Question: I have a collection of collection that's setup like the following.
'''
ObservableCollection<ObservableCollection> _Documents_CompleteClaims= new ObservableCollection<ObservableCollection>();
'''
And I'm adding a collection to the list like this:
'''
this._Documents_CompleteClaims.Add(this._Documents_NewClaimList);
'''

So I misdiagnosed the issue. The problem is that the collection in the collection has no items.
This is how I was adding the collection to the list of collections:
'''
this._Documents_CompleteClaims.Add(this._Documents_NewClaimList); //Add claim to completed list
this._Documents_NewClaimList.Clear(); //Clear out the claim list so we can start a new claim
'''
I confirmed that the collection had items. I thought I could add that collection to the collection of collections and then clear the collection. But if I comment it out the .Clear() line, it works just fine. So I guess I'll need to remove the items in a different way. Maybe I can add the items to a temporary collection, add that temp collection to the collection of collections, and then clear the old collection.
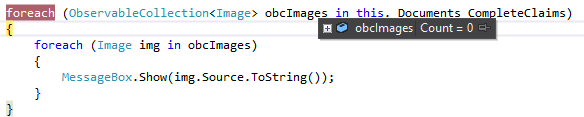
Answer: There is nothing particularly wrong with what you've posted. You do encounter null, that was the wrong diagnosis. You've got a collection of collections, it contains one item. Which is a collection that's empty. I don't doubt that's a bug, but it is not a bug in the code you've posted.
Best to focus on the code that is supposed to add Image objects to that empty collection.